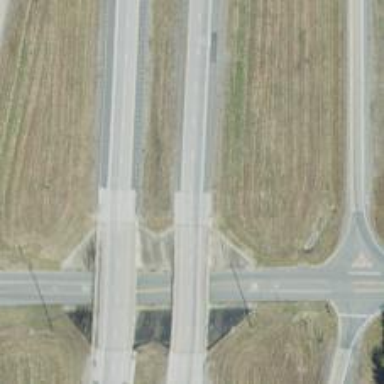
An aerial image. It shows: Beam bridge on motorway.